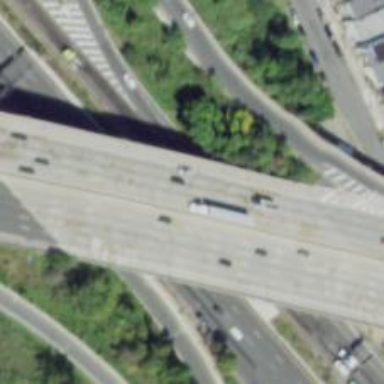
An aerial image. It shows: Urban freeway or expressway.